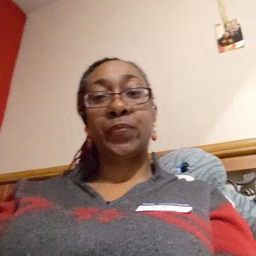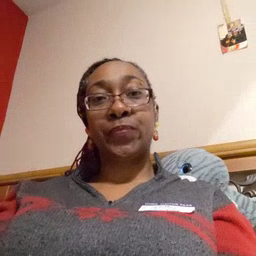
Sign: snow